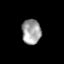
Tissue: skin
Cell type: Epithelial cells
Senescence score: 0.2685
Nuclear area (px): 471
Mean DAPI intensity: 159.703